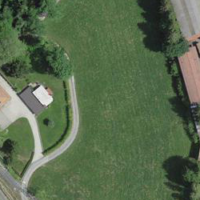
EUNIS habitat code: 55
Species observed at this site:
Aphantopus hyperantus